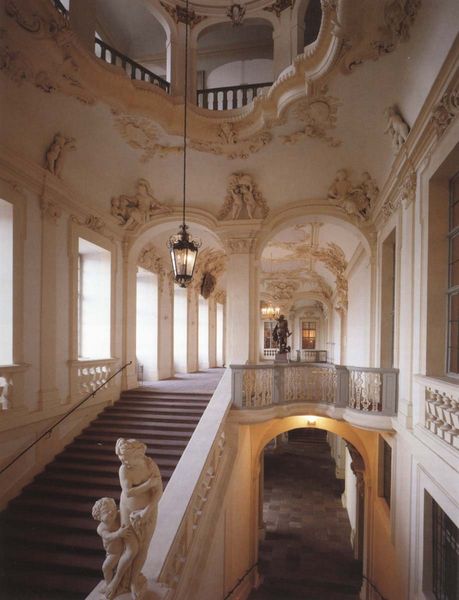
Titel: Schloss Rastatt
Künstler: Domenico Egidio Rossi
Standort: Rastatt, Schloss (EU - D - BW)
Schlagwörter: schatten, weiß, fenster, frau, lampe, laterne, licht, marmor, säulen, schloss, architektur, barock, boden, figur, gold, skulptur, bogen, figuren, rundbogen, treppe, weib, lciht, leuchter, lüster, stuck, durchgang, geländer, stufen, galerie, palast, balustrade, flur, statuen, glasfenster, rundbögen, treppenhaus, freitreppe, etagen, platten, ballustrade, relieff, nischen, etage, würzburg, luster, tiepolo, asam, gelädner, stiegenhaus, figruen, stiegenaufgang, s